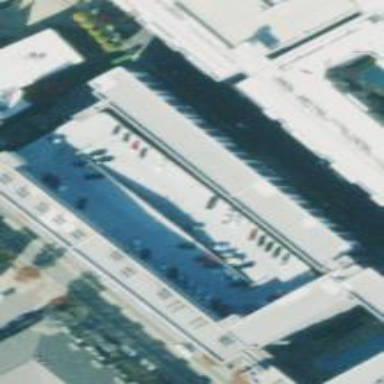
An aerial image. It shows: Multi-storey parking building.